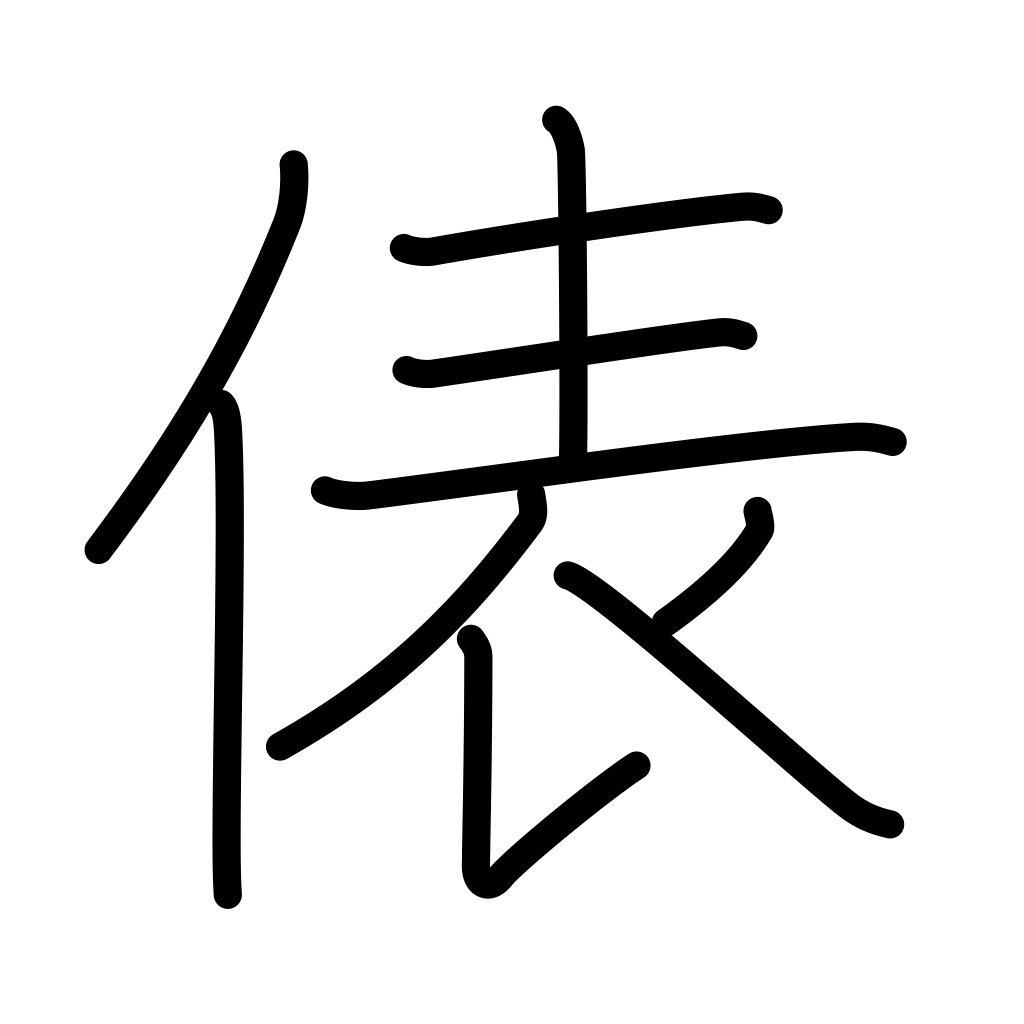
Meaning: bag, bale, sack, counter for bags